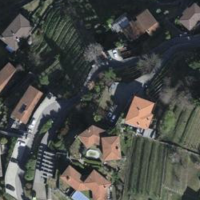
EUNIS habitat code: 55
Species observed at this site:
Vinca major